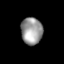
Tissue: skin
Cell type: Epithelial cells
Senescence score: 0.2207
Nuclear area (px): 569
Mean DAPI intensity: 152.837